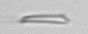
Label: fiber